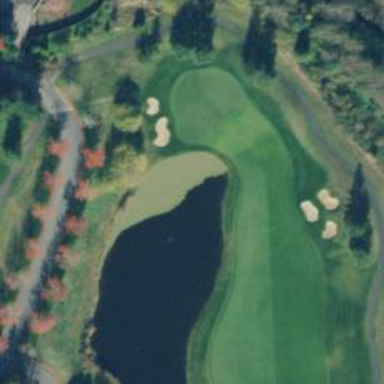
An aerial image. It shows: Golf hole.